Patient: sex M, age 44
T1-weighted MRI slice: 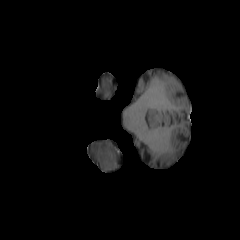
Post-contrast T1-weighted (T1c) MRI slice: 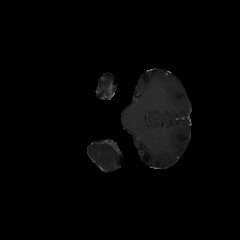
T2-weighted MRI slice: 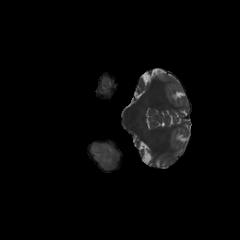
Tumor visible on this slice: yes
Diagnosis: Astrocytoma, IDH-mutant
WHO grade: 3